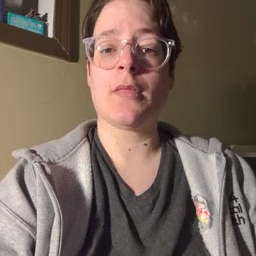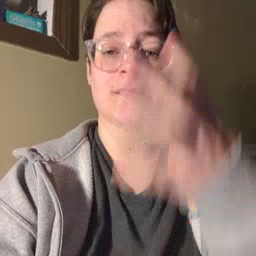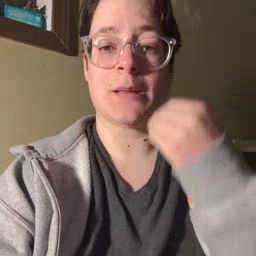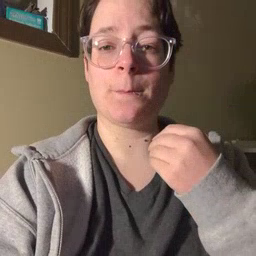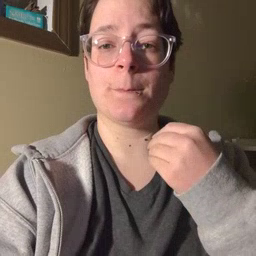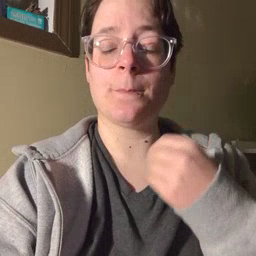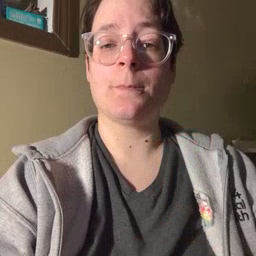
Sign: sleep